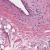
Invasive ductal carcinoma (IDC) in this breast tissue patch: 0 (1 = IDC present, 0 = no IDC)